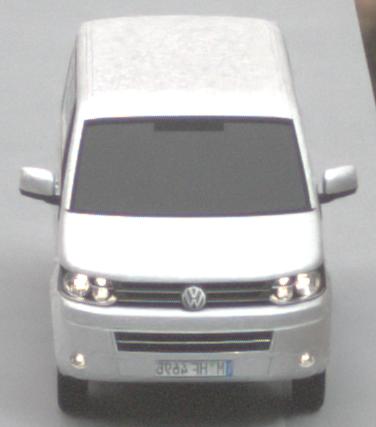
Make: VW Commercial Vehicles (Nutzfahrzeuge)
Model: T5 Multivan 2.0
Detailed model: T5 Multivan
Model produced from: 2009/09
Model produced until: 2013/06
Doors: 4
Color: white
Road condition: dry road
Daytime: sunrise or sunset
Contrast: medium contrast